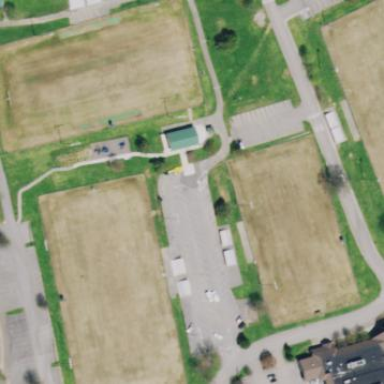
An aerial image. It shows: Soccer pitch for leisureland activities.